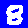
Digit: 8